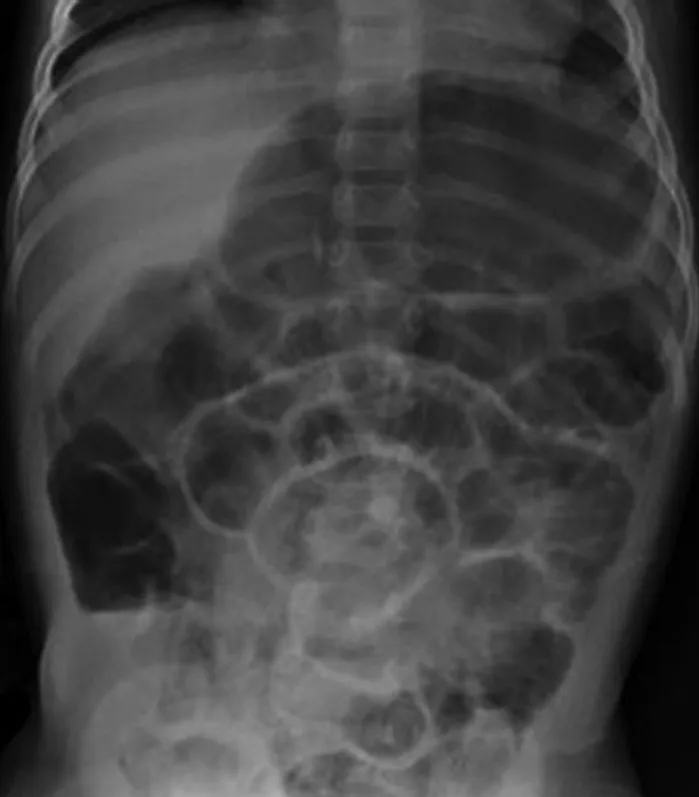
Abdominal X-ray. Right lower quadrant fixed air fluid level and small bowel dilatation.
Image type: radiology (x_ray)